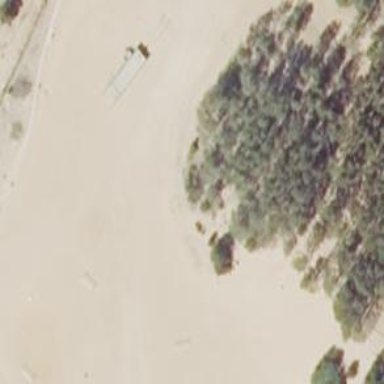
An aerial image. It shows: Disc golf basket.